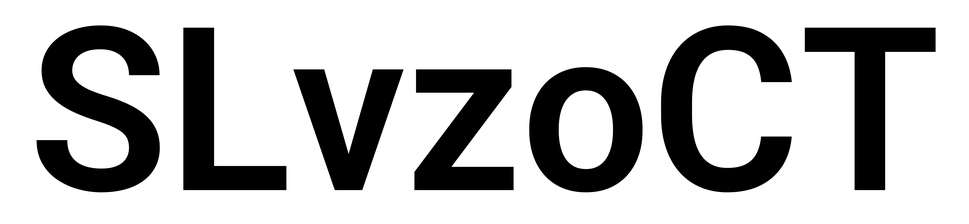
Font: Roboto_SemiBold